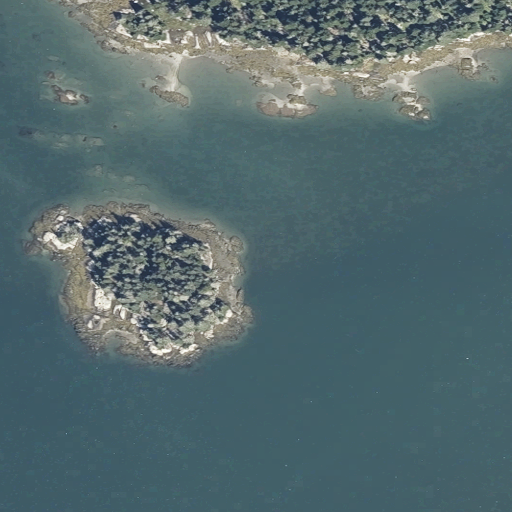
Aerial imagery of island in Maine named Turnip Island containing open water, evergreen forest, and herbaceous wetlands